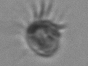
Label: Ciliophora